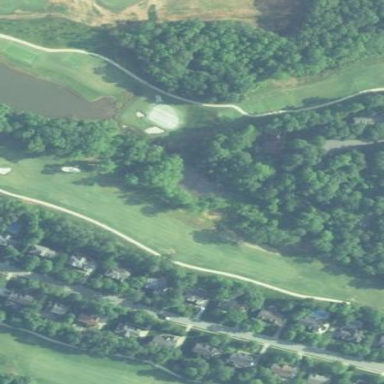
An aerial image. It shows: Rough area on grassy golf course.